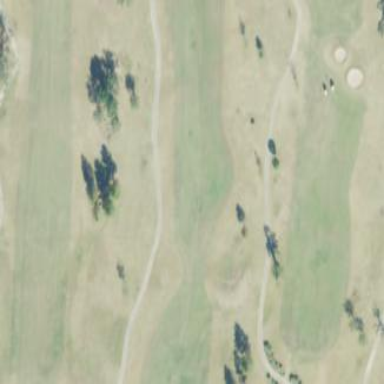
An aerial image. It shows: Golf fairway surrounded by grass.